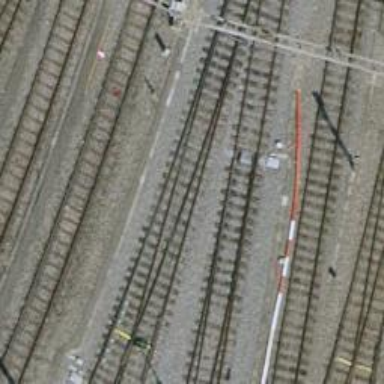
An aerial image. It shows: Single-track electrified railway yard with contact line electrification.